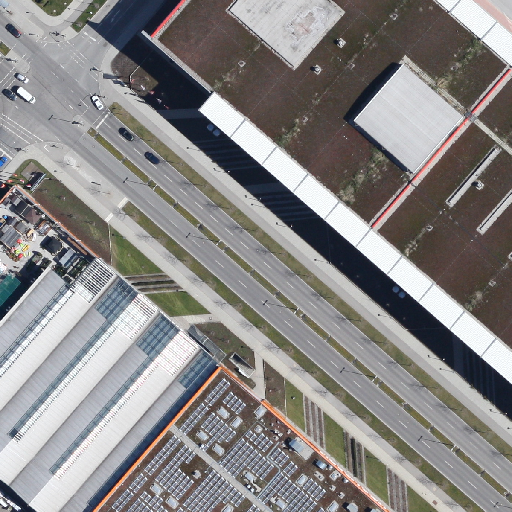
Referring expression: car driving on the road